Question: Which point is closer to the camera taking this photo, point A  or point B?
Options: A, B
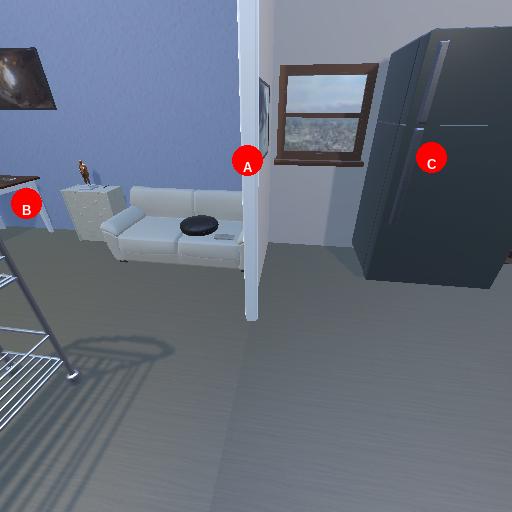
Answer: A